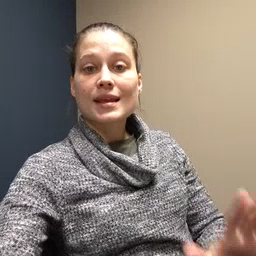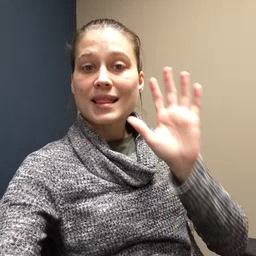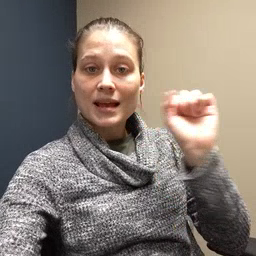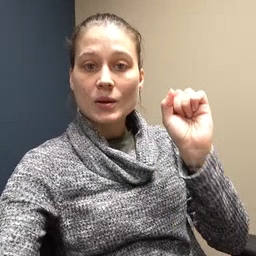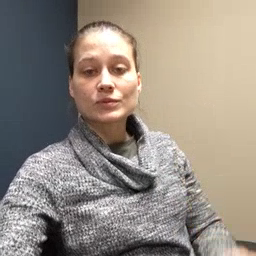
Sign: loud